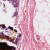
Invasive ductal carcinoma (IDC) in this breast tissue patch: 0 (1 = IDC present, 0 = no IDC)